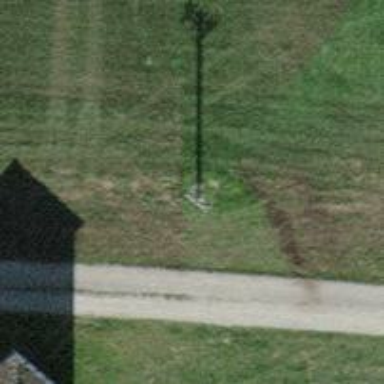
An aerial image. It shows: Power pole.